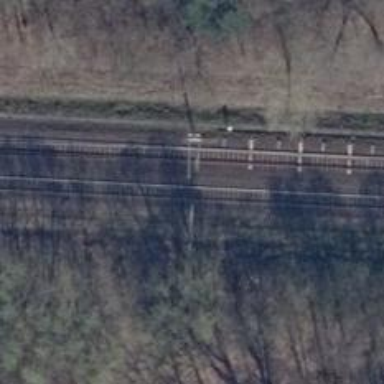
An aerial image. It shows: Railway milestone with catenary mast.